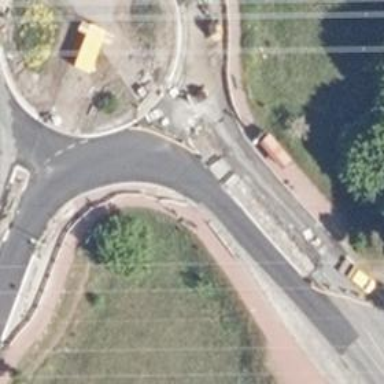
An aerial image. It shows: Uncontrolled road crossing with pedestrian island.